Interaction volume radius: 10 \u00c5
Interaction volume height: 30 \u00c5
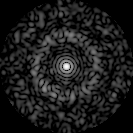
Disorder parameter: 0.8524